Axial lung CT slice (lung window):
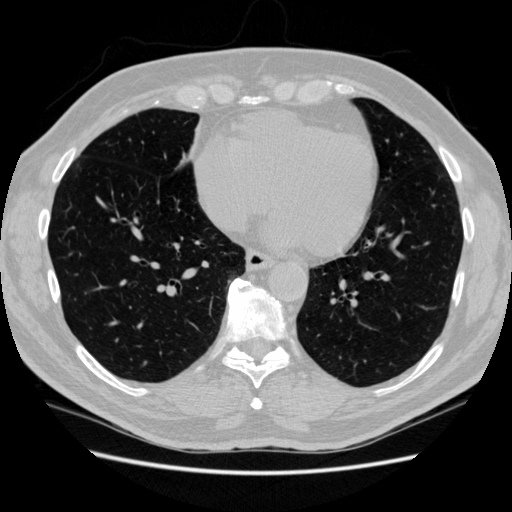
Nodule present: no